Aerial crown-view tile of a tropical tree (Barro Colorado Island, Panama), acquired 20241112:
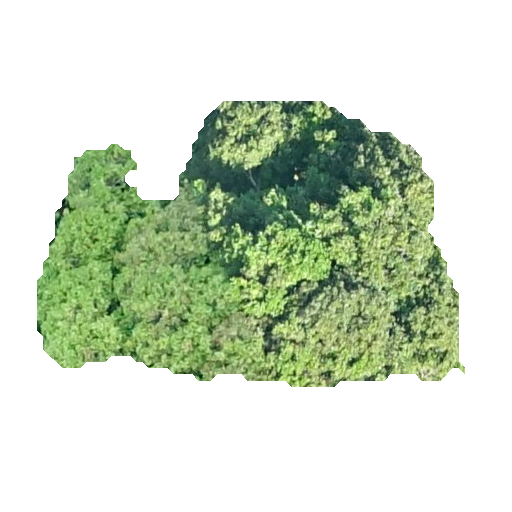
Species: Prioria copaifera
GBIF accepted scientific name: Prioria copaifera
Crown area: 143.193 m²